Question: I am working on a project where I want to print a bill.It is running successfully but now I want to print particular content on a new page.
following is print screen image where I want to display terms and condition always on new page,at present it is displayed on same page depend upon bill content.I am new to new this any help will be appreciated.Thanks in advance

EDIT :-
'''
<script type="text/javascript">
$(document).ready(function (){
$('.printpreview').click(function()
{
$('.printpreview').hide()
window.print();
});
});
</script>
'''
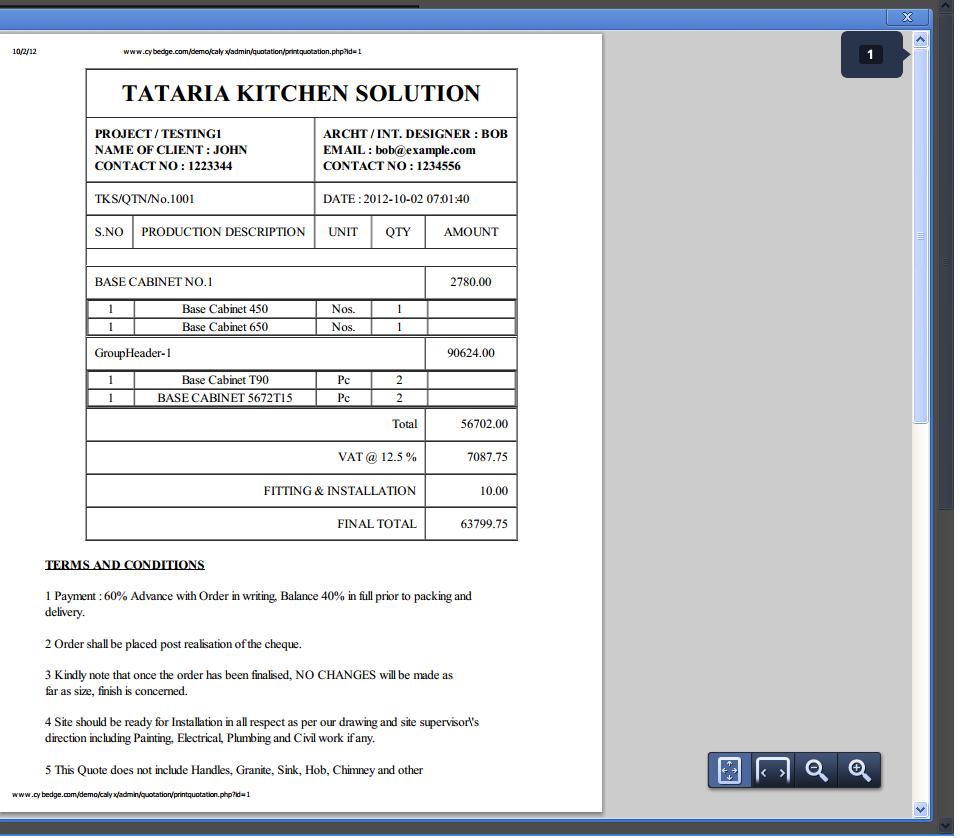
Answer: make one class into stylesheet.
'''
.printbreak {
page-break-before: always;
}
'''
put your terms & condition content into div and give this class to this div
'''
<div class="printbreak">
//terms & condition
</div>
'''
If you want more information, then check <URL>